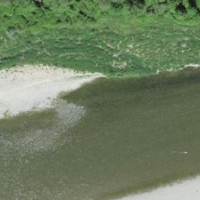
EUNIS habitat code: 47
Species observed at this site:
Ardea alba